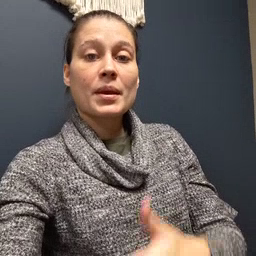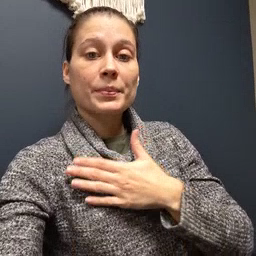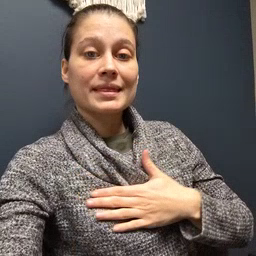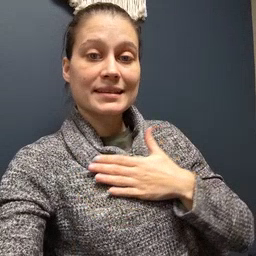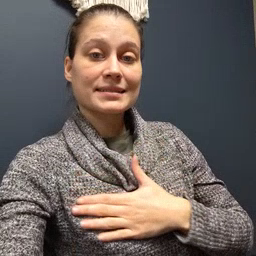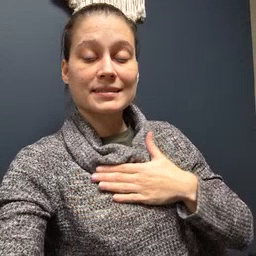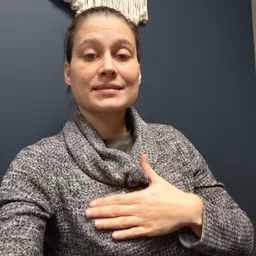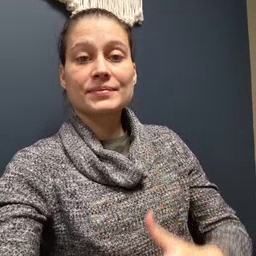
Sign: please